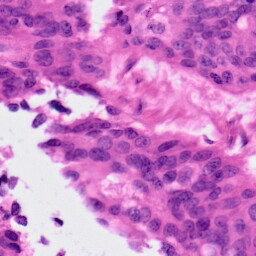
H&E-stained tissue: Ovarian